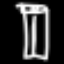
Label: pants